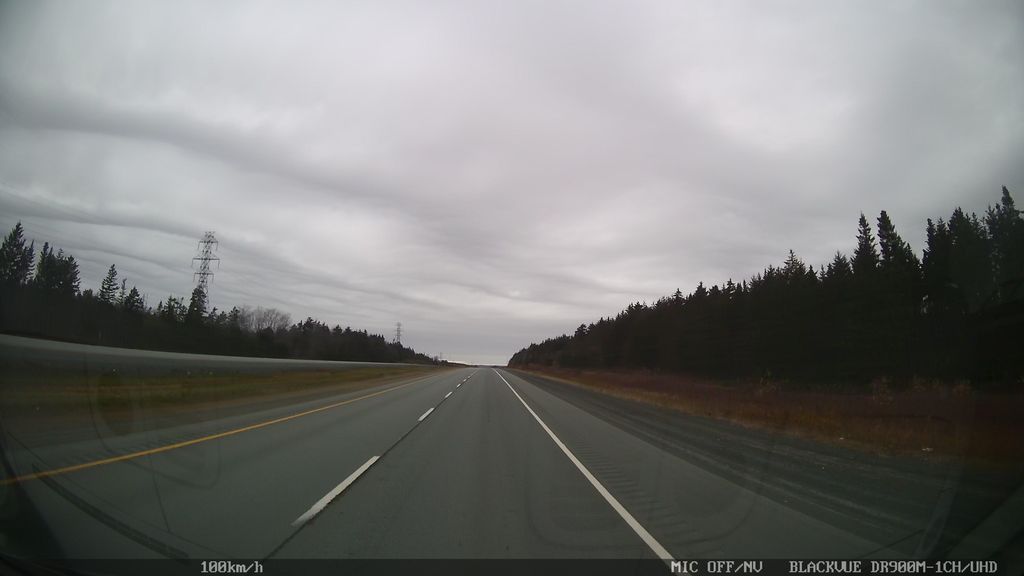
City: halifax